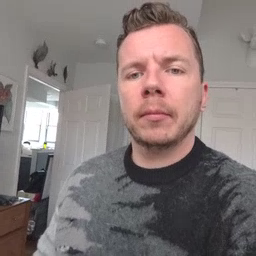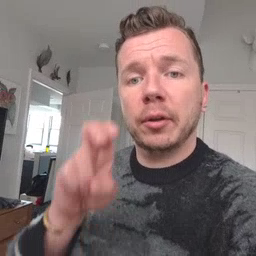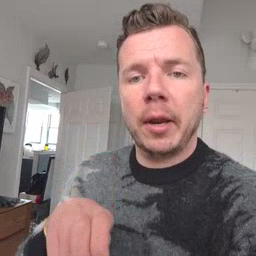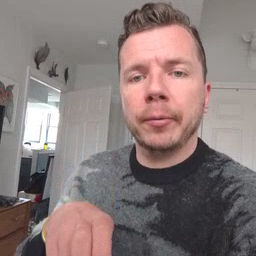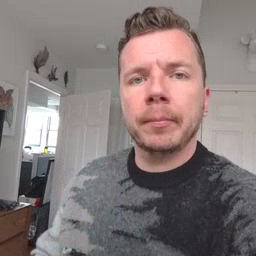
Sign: chair